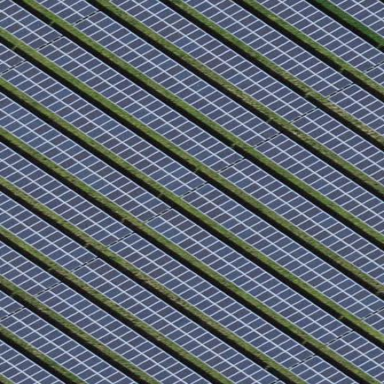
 consisting of solar photovoltaic panels."